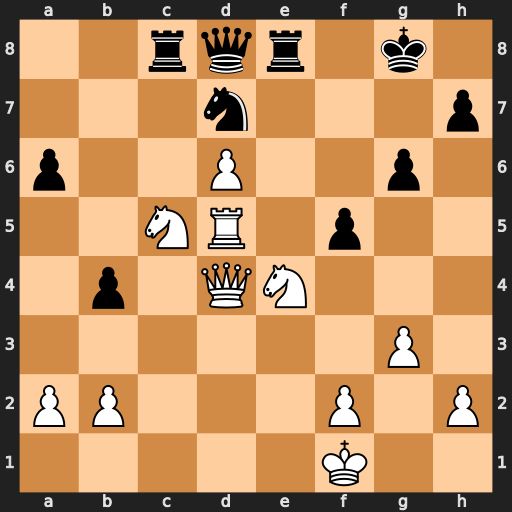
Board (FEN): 2rqr1k1/3n3p/p2P2p1/2NR1p2/1p1QN3/6P1/PP3P1P/5K2
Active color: w
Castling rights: -
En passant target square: -
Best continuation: Nxd7 Rxe4 Nf6+ Kf7 Nxe4